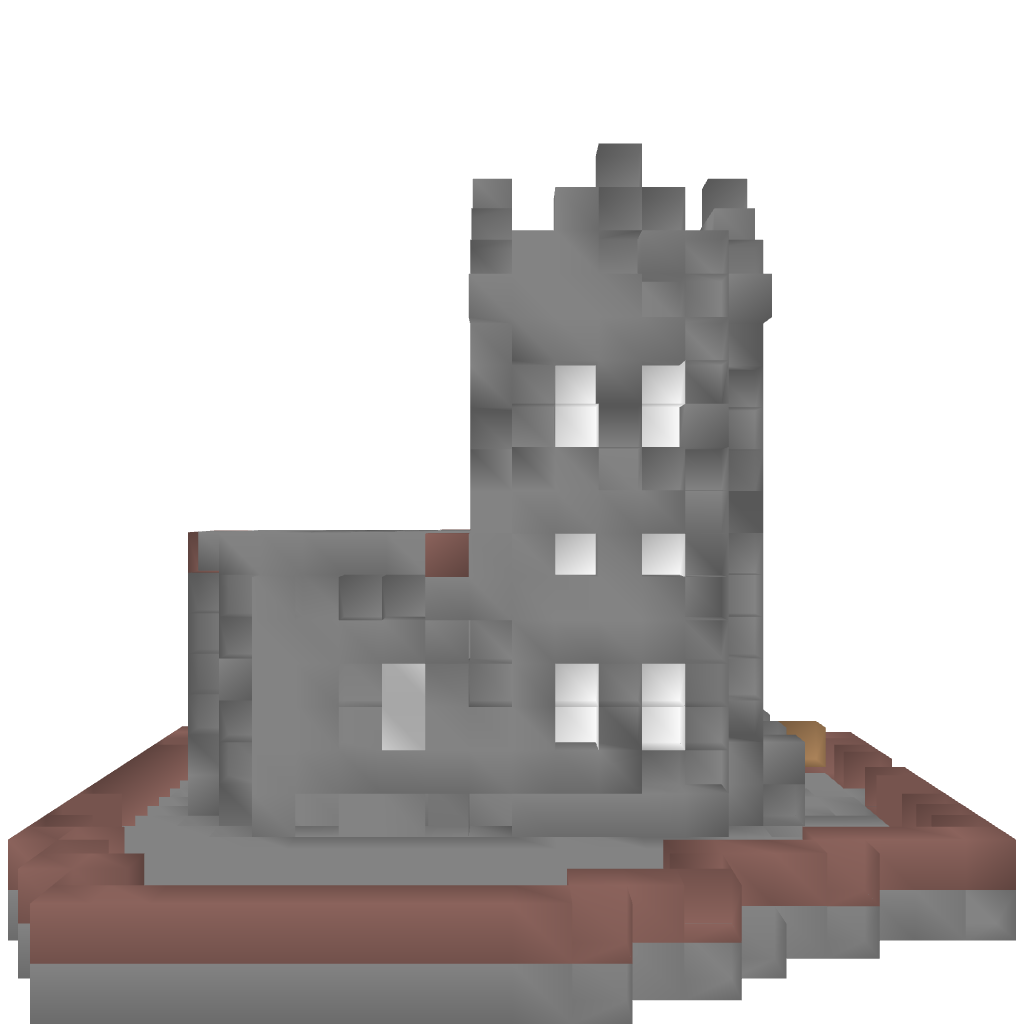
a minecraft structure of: Small chapel high quality